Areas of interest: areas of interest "Commercial service"
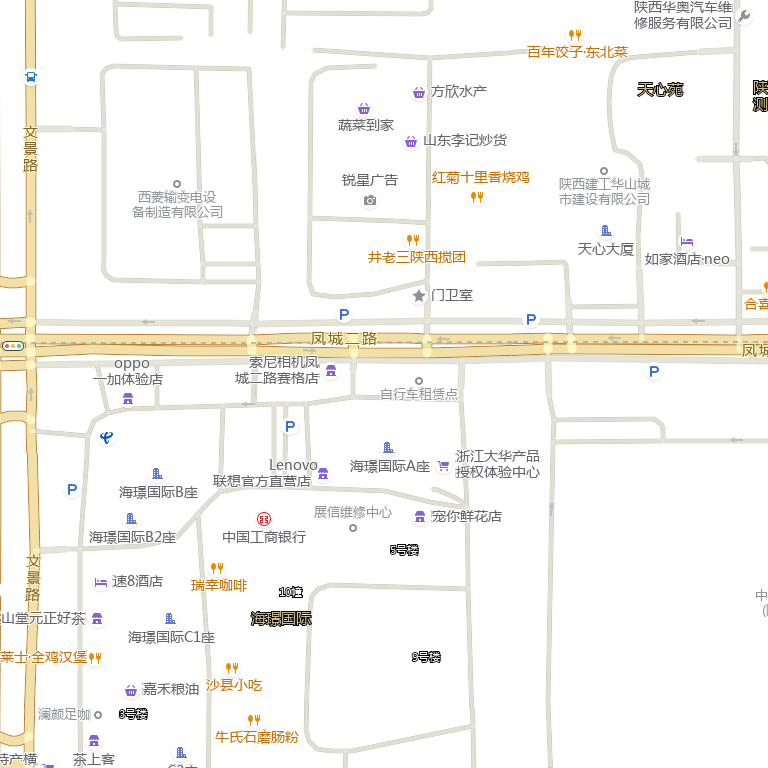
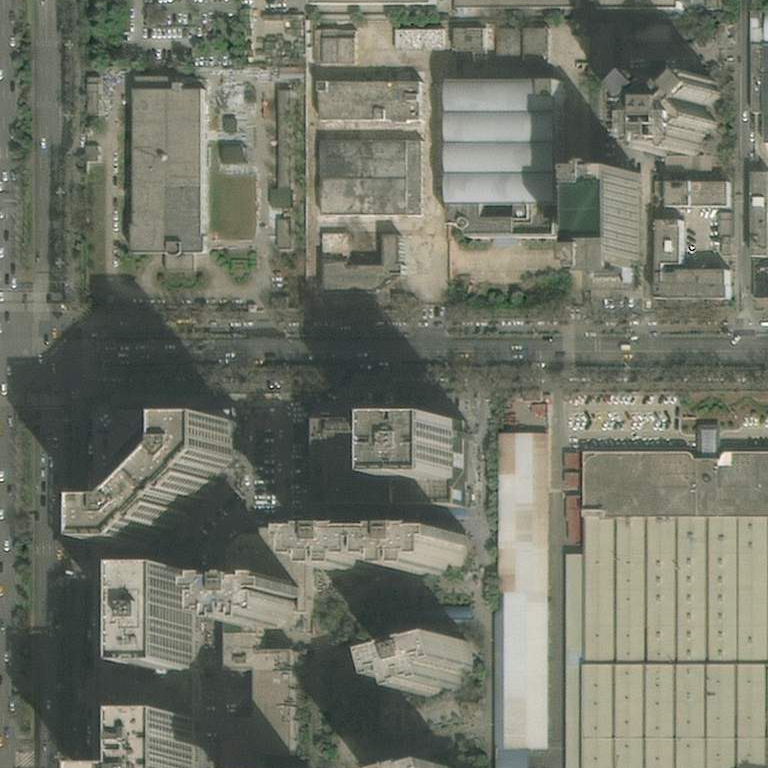